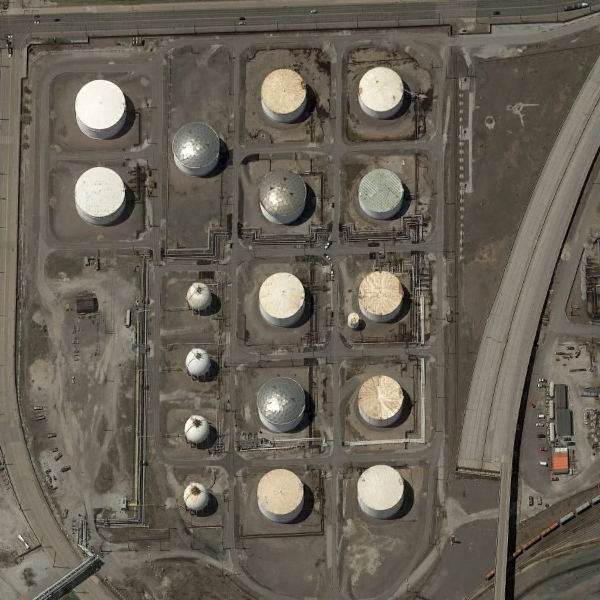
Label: StorageTanks